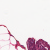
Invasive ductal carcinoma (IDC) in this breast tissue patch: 0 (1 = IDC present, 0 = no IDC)